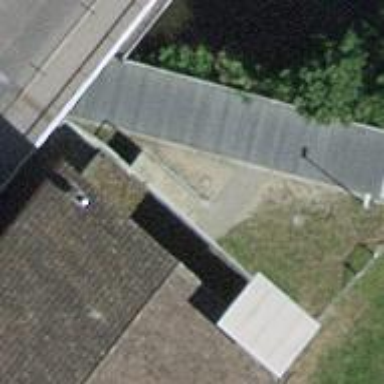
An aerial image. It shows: Bridge with steps leading to it.